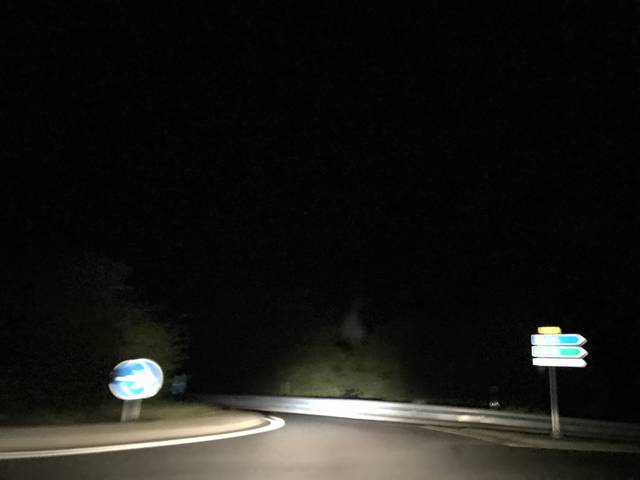
Region: France
Coordinates: 46.046, 3.472